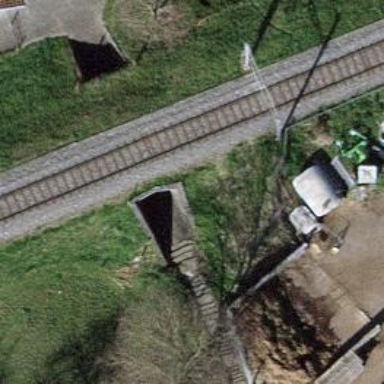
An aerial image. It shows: Dirt steps on the pathway.